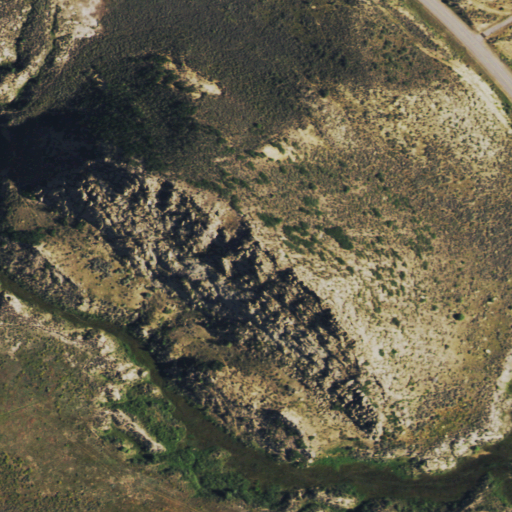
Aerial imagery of mountain in Colorado named Strawberry Peak containing shrub, evergreen forest, open development, deciduous forest, and woody wetlands